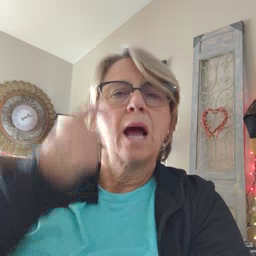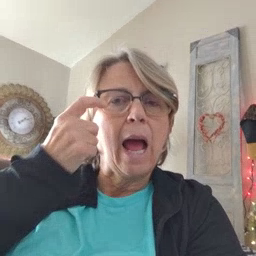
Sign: eye